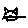
Label: cat